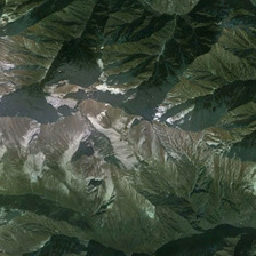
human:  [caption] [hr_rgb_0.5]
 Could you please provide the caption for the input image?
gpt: There is snow on the ridge.

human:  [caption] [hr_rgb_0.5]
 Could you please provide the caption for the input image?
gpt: this huge mountain is partly covered with snow at its ridge .

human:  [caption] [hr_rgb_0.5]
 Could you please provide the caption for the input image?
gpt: Snow falls on the mountain.

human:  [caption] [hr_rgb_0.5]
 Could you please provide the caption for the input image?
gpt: There's snow on the ridge.

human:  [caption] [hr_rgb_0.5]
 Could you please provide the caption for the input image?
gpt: Snow on the mountain